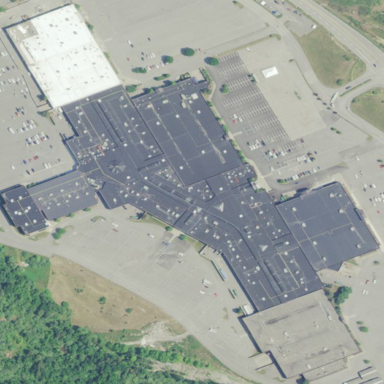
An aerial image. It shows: Mall building.